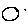
Label: circle